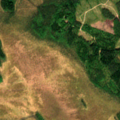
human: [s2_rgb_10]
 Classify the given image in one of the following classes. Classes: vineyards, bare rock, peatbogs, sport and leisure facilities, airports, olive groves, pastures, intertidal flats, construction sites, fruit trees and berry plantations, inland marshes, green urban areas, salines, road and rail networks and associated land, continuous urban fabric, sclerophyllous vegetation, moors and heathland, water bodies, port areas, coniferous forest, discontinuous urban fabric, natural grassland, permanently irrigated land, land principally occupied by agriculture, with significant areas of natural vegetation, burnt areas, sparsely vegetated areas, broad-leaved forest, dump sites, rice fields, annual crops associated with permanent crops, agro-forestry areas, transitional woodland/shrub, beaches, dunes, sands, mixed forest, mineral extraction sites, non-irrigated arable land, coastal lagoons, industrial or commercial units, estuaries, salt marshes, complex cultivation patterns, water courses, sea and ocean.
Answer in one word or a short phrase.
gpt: coniferous forest, mixed forest, transitional woodland/shrub, peatbogs